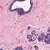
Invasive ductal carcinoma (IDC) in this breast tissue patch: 0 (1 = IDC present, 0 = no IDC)